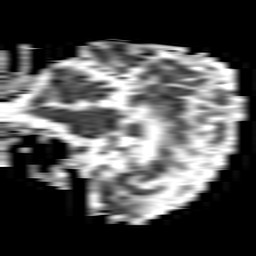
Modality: ADC
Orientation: sagittal
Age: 80
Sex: female
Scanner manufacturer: philips
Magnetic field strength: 1.5 T
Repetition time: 3.406 s
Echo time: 0.06922 s